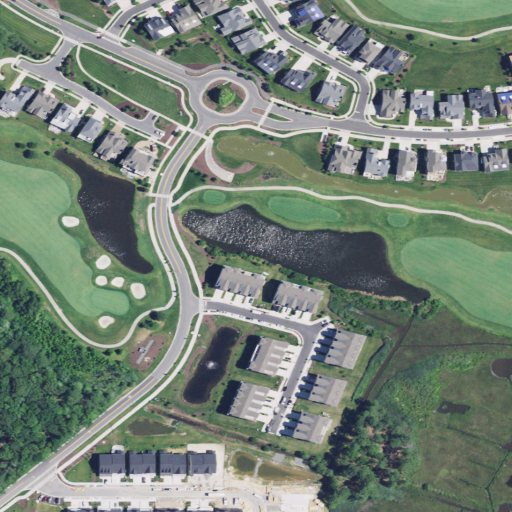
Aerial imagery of cape in Delaware named Greys Neck containing medium intensity development, open development, low intensity development, barren land, herbaceous wetlands, cultivated crops, high intensity development, woody wetlands, shrub, and open water